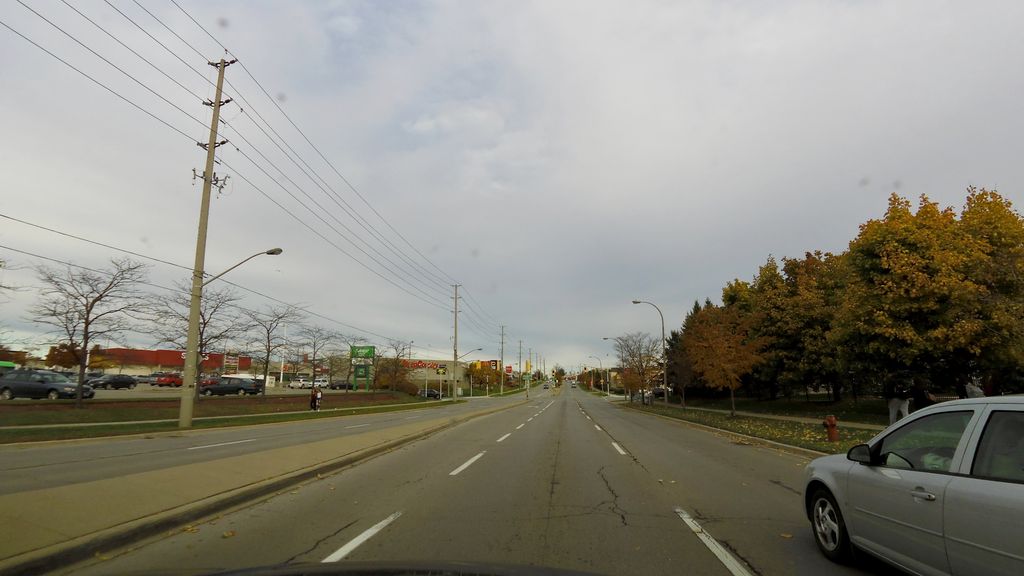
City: hamilton